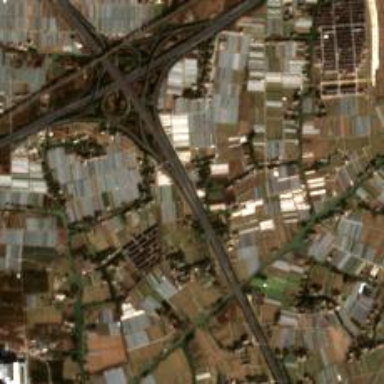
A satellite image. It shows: Motorway junction.